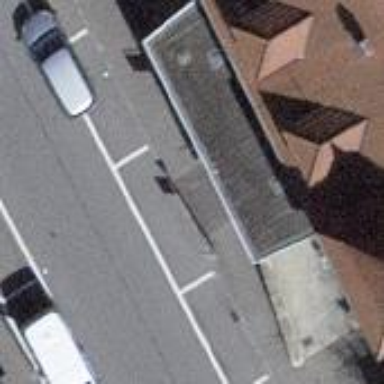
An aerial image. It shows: Parking lane with parallel orientation.